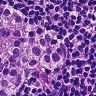
Metastatic tissue present: yes